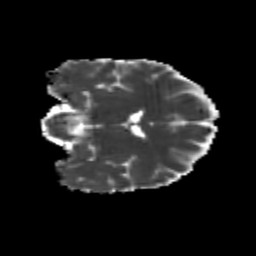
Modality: MD
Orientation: coronal
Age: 25
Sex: male
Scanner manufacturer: siemens
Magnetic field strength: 3 T
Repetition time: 3.5 s
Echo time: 0.104 s